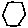
Label: hexagon